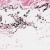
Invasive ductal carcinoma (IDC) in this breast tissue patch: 0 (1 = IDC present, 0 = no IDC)